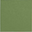
Piece: xx